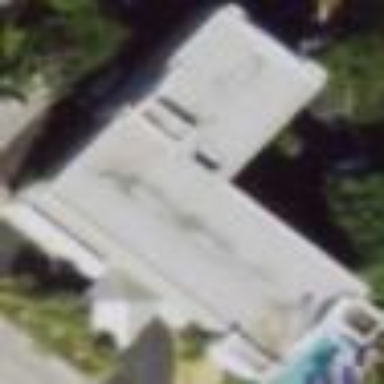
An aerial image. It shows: Motel building with flat roof design.